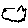
Label: cloud